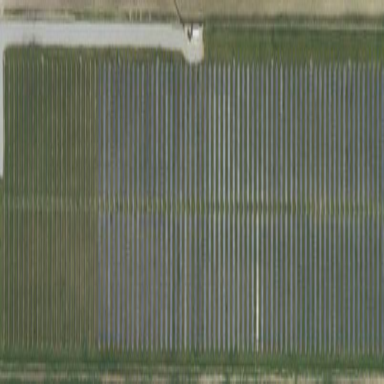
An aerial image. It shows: Solar power plant using photovoltaic technology.